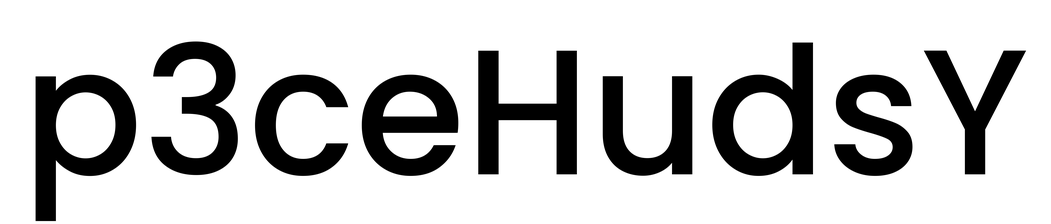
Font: Poppins-Medium